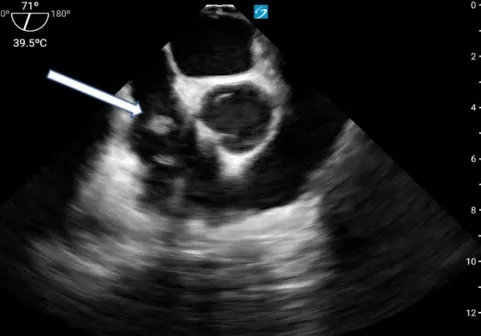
MERV inflow outflow view showing the CRAT (white arrow).
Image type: radiology (ultrasound)